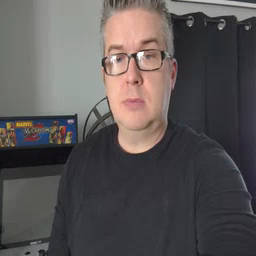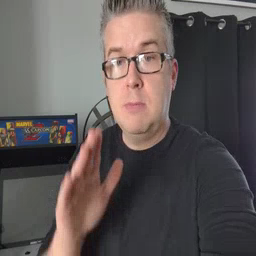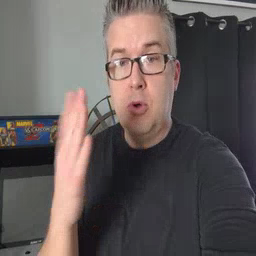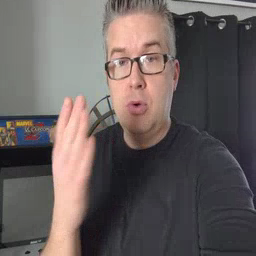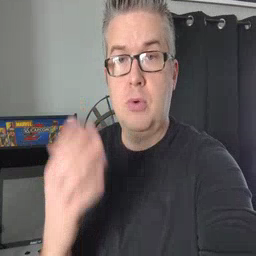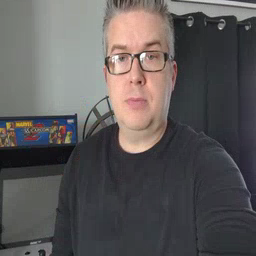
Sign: book